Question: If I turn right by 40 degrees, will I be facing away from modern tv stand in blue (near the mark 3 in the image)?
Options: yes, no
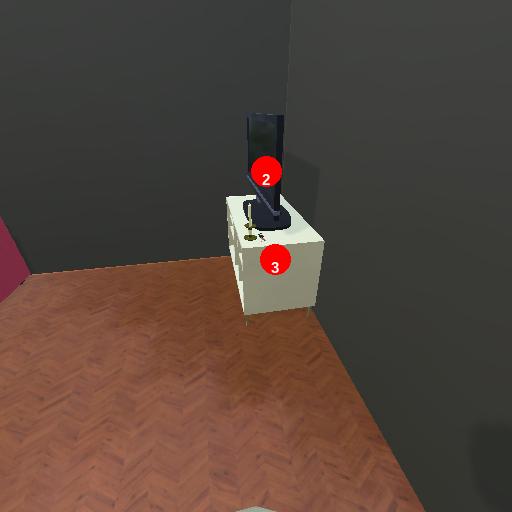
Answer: yes